Question: Rather than trying to explain this - which would be hard I have created an image - I am having trouble creating a layout in which:
The sidebar is flexible and can extend to fill the empty space not consumed by the content fiv which has a fixed width of 725px.
Have a look at the image please :)
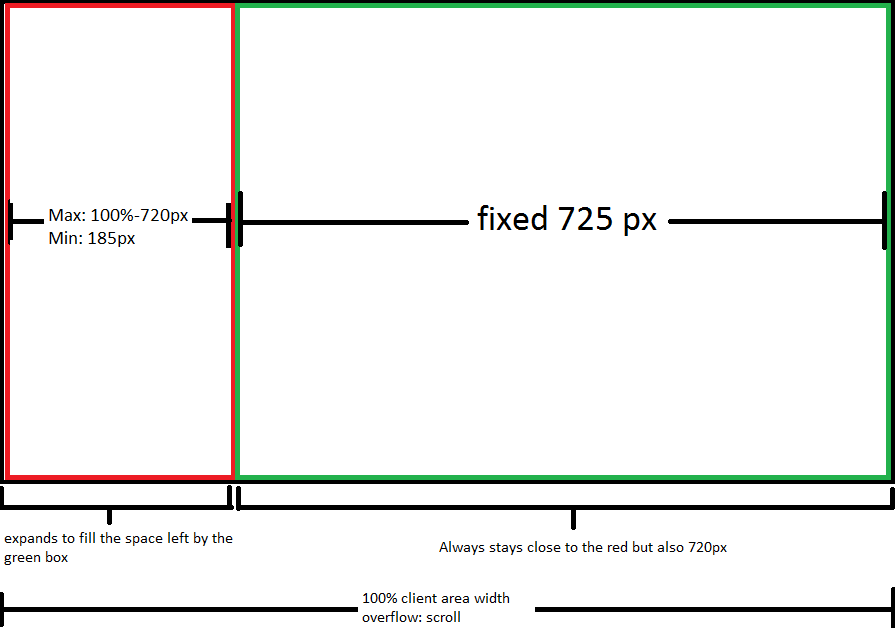
Answer: Little positioning witchcraft, seems to match your picture: right part has fixed width 200px, the left one takes the rest (but never smaller than 100px).
'''
#container {
position: relative;
min-width: 310px;
}
#container .left {
background-color: blue;
margin-right: 210px;
height: 200px;
}
#container .content {
float: right;
background-color: green;
width: 200px;
height: 200px;
position: absolute;
top: 0;
right: 0;
}
'''
'''
<div id="container">
<div class="left">a</div>
<div class="content">b</div>
</div>
'''
Demo: <URL>. Move vertical splitting bar to see how it scales.